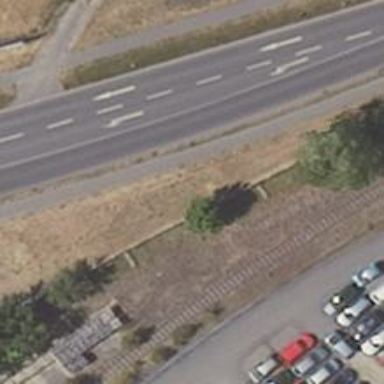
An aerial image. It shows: Abandoned railway yard.